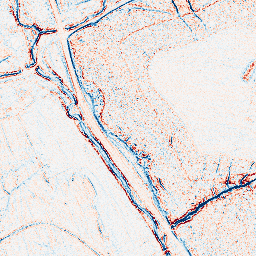
Category: edge_preserving
Decomposition family: bilateral
Decomposition parameters: d: 5
sigma_color: 150
sigma_space: 50
Upsampling method: bspline
Upsampling parameters: scale: 8
Upsampling scale: 8